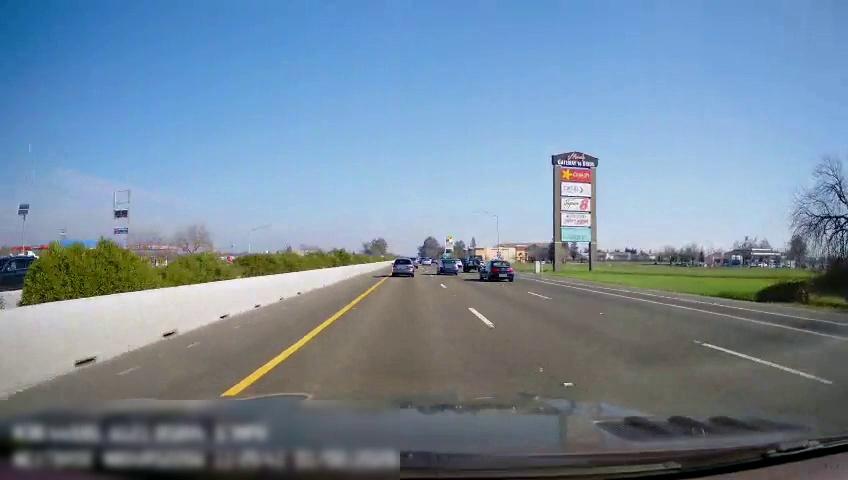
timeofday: Day
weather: Sunny
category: Drivable Space
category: Vehicles | SUV
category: Vehicles | SUV
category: Vehicles | SUV
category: Vehicles | SUV
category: Vehicles | SUV
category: Vehicles | Car
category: Vehicles | SUV
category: Lanes | Current Lane
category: Lanes | Current Lane
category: Lanes | Alternate Lane
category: Lanes | Alternate Lane
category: Lanes | Alternate Lane